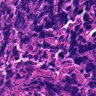
Metastatic tissue present: no